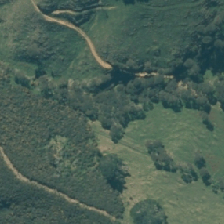
Land cover: manuka_kanuka